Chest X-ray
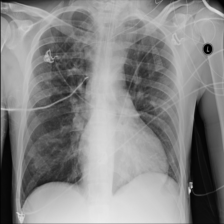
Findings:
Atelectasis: positive
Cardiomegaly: negative
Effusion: negative
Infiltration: positive
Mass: negative
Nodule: negative
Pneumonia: negative
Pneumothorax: negative
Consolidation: negative
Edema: negative
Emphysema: negative
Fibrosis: negative
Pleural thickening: negative
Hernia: negative